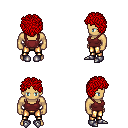
a pixel art fantasy rpg character, male body template, human, tanned skin, maroon pirate shirt, gold greaves, red curly afro hairstyle, metal boots, four views (front, back, left, right), 2x2 character sprite sheet, small pixel art, hard edges, no anti-aliasing